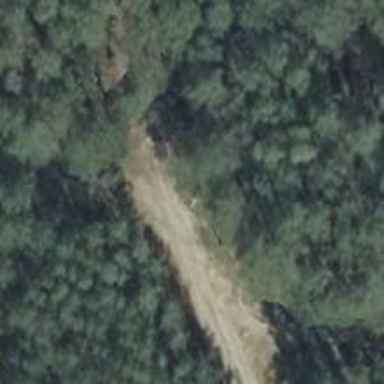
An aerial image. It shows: Sandy track road with grade4 tracktype.